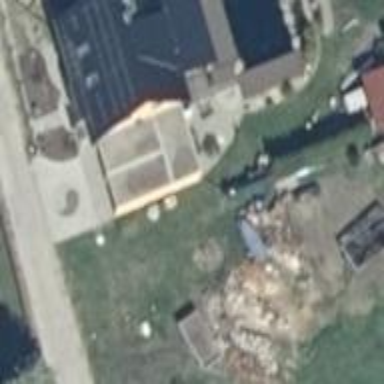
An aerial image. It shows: Detached building.